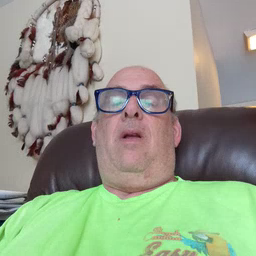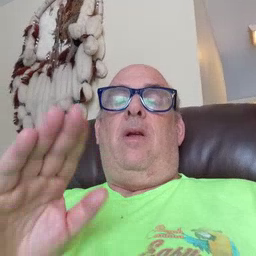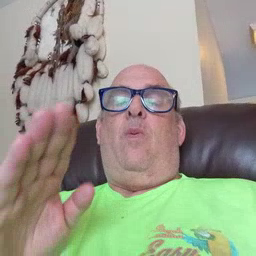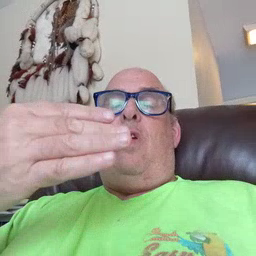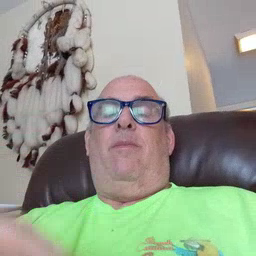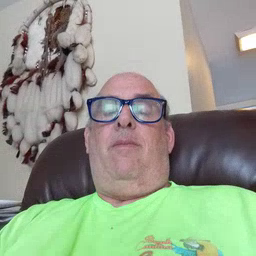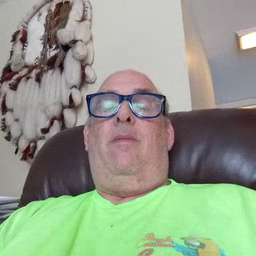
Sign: room